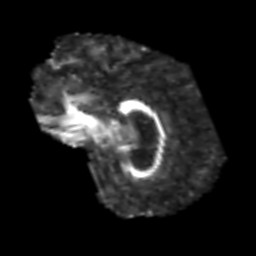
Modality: FA
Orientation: sagittal
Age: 56
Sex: male
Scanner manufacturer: siemens
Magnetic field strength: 3 T
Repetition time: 5.6 s
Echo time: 0.082 s